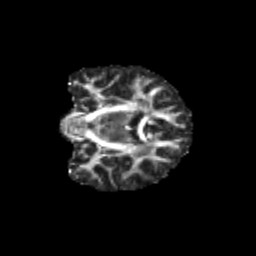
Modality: FA
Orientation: coronal
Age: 11
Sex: female
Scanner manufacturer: siemens
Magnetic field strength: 3 T
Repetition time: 3.8 s
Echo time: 0.07 s